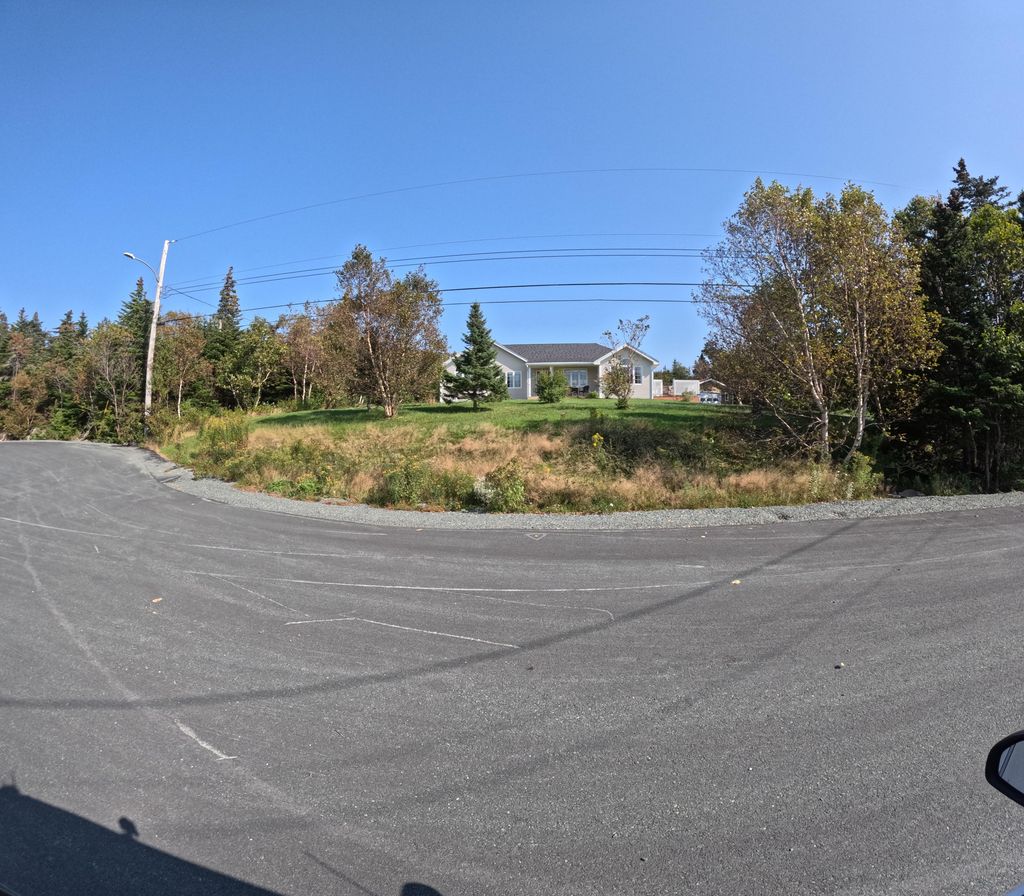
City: st_johns